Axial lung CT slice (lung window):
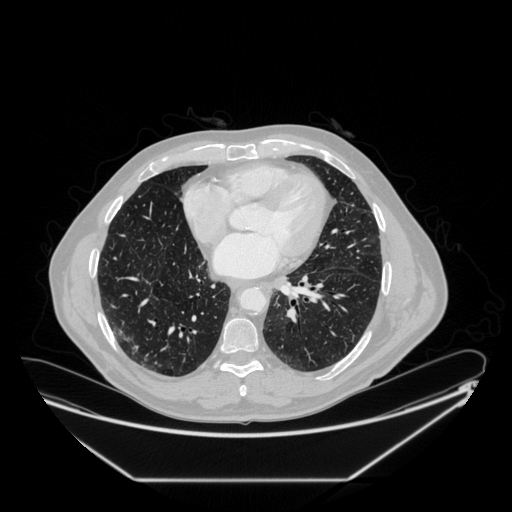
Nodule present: no